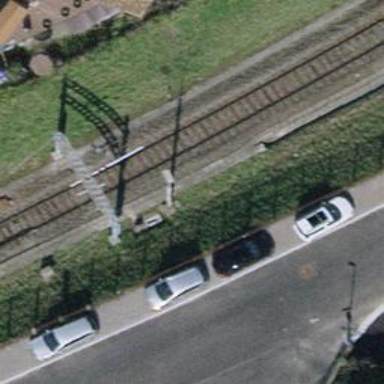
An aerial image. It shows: Single railway track with electrification through contact line.